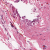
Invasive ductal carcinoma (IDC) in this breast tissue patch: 0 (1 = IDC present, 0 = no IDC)